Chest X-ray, AP view. Patient: 36 years old, sex F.
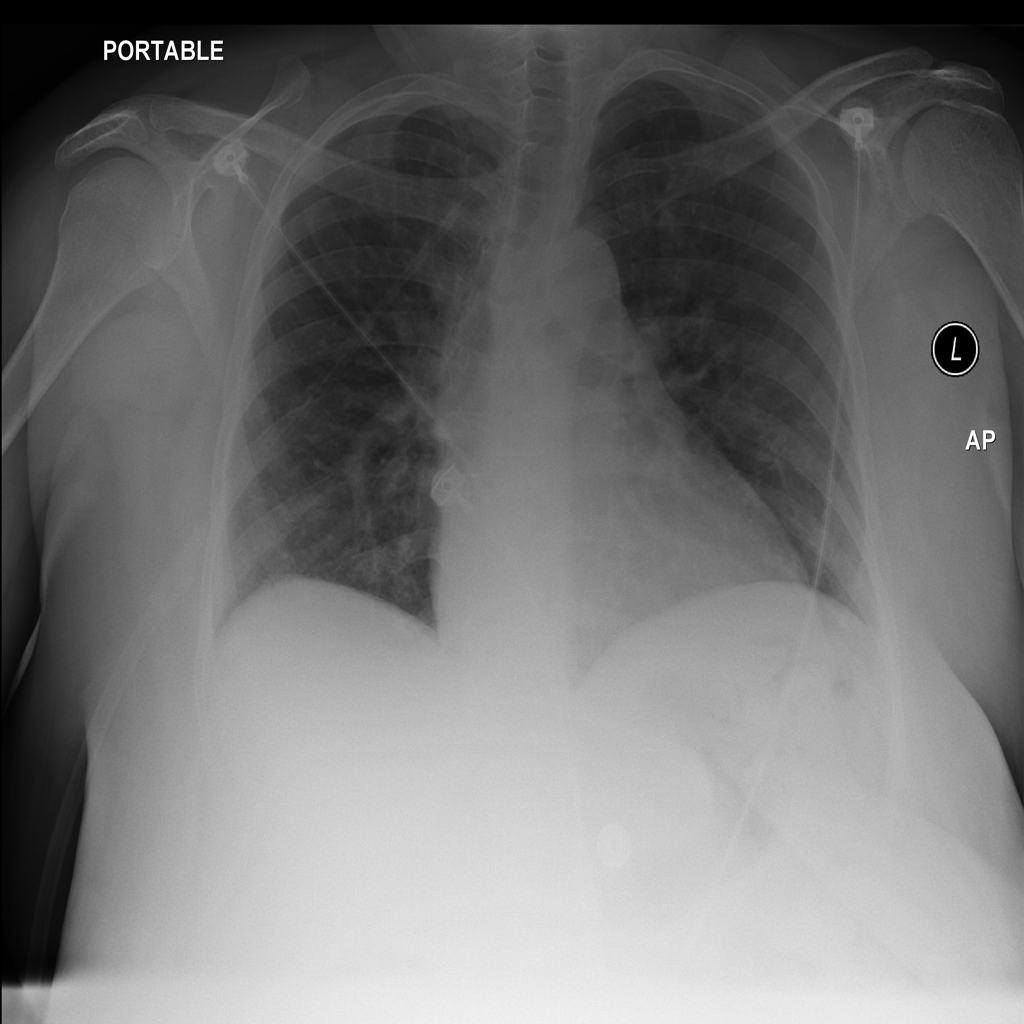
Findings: No Finding